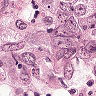
Metastatic tissue present: yes